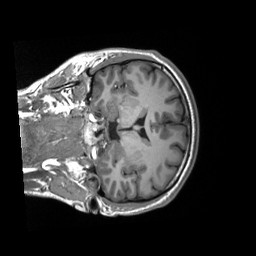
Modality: T1w
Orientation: coronal
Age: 23
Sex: male
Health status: healthy
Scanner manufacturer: siemens
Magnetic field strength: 3 T
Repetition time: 2.53 s
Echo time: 0.00219 s